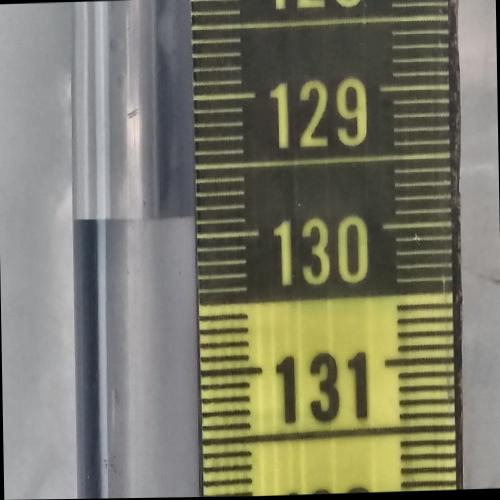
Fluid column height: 129.9 cm